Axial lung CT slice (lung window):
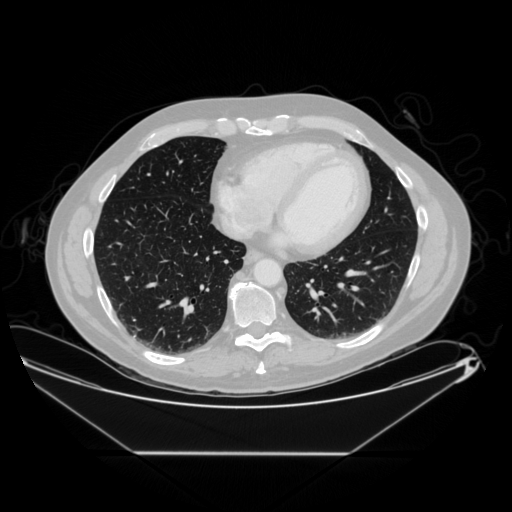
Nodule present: no